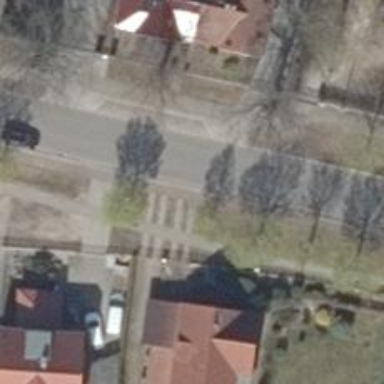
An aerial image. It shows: Driveway leading to service road.